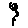
Label: flower